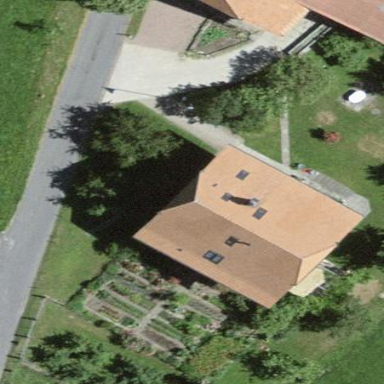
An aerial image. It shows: Residential building.